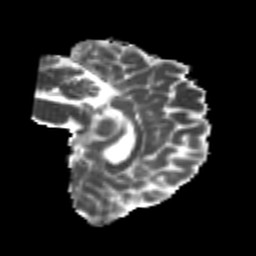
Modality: MD
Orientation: sagittal
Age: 20
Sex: female
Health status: healthy
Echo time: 0.074 s